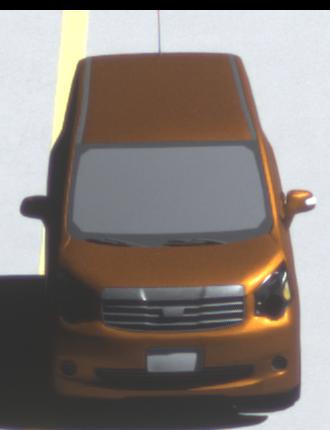
Make: Toyota
Model: Noah
Detailed model: Voxy R70G
Model produced from: 2007
Model produced until: 2013
Doors: 5
Color: orange
Road condition: dry road
Daytime: morning or afternoon
Contrast: high contrast